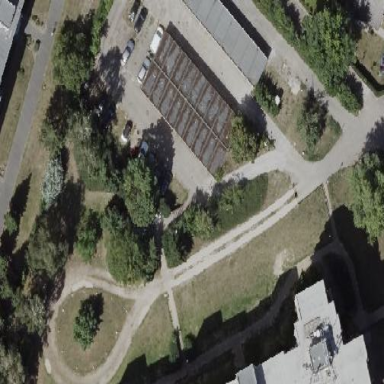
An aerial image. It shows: Group of garages.